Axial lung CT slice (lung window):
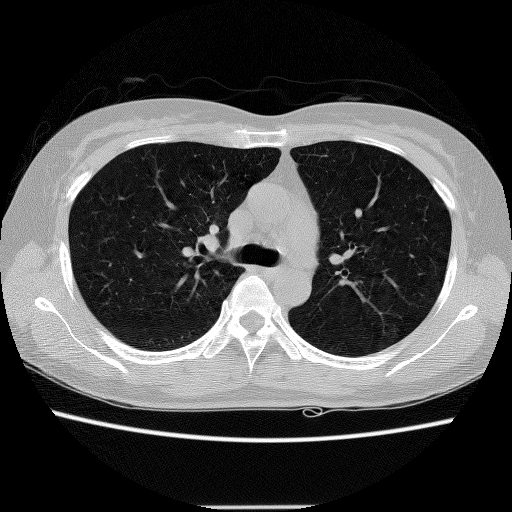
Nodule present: no